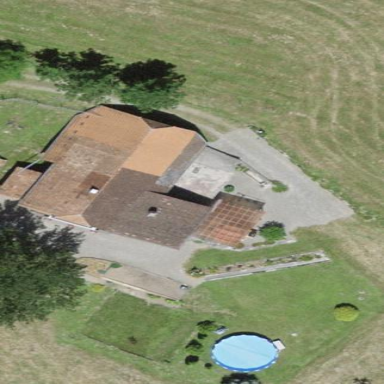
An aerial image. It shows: Farm building.